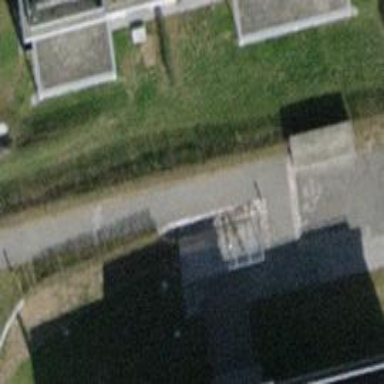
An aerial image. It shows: Shed designated for bicycle parking.